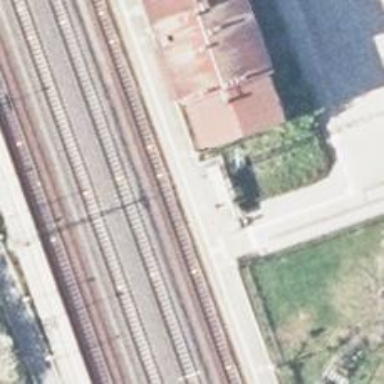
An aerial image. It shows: Shelter for public transport.